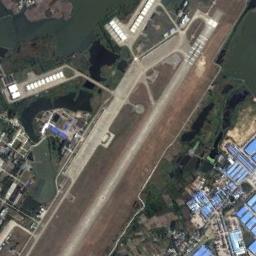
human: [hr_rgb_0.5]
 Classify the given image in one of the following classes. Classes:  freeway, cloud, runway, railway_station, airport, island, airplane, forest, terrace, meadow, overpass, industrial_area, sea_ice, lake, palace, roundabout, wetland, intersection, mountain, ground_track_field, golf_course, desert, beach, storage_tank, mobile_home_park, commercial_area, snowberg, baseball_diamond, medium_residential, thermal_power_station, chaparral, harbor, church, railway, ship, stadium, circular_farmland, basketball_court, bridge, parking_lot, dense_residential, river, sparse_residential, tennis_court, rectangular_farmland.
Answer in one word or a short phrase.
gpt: airport